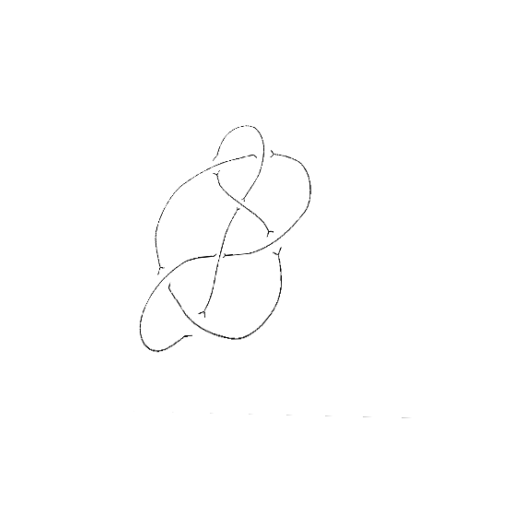
Crossing number: 7